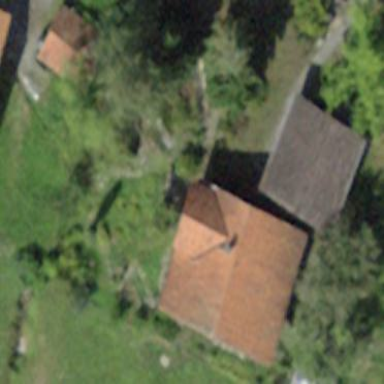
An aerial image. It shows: Residential building.